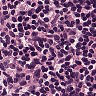
Metastatic tissue present: no